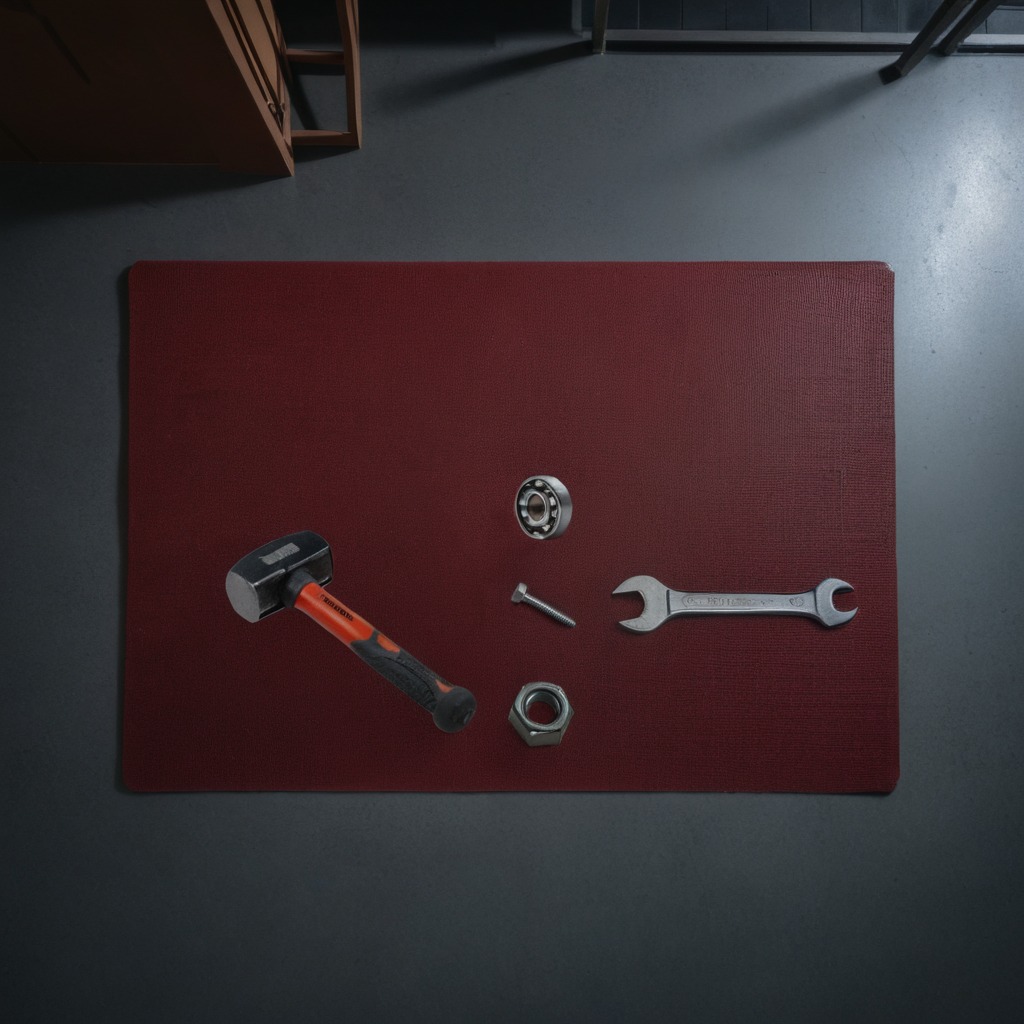
A ball bearing, hammer, iron nail, metal nut, and wrench are lying on the clean granite tabletop inside a workshop at night dim ambient light soft shadows worn but beneath the mat.